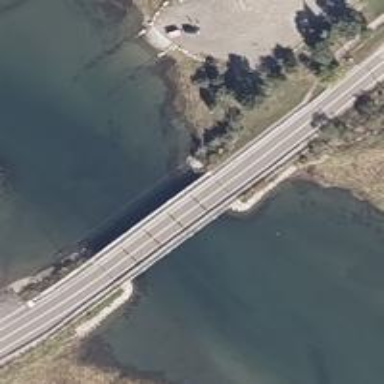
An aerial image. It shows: Footway on bridge.